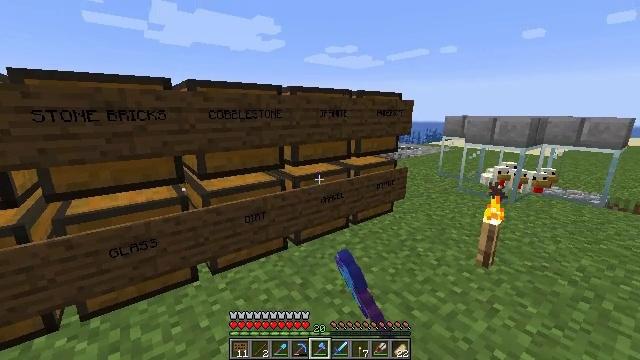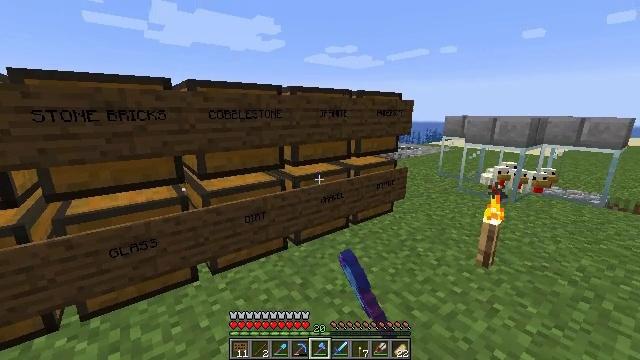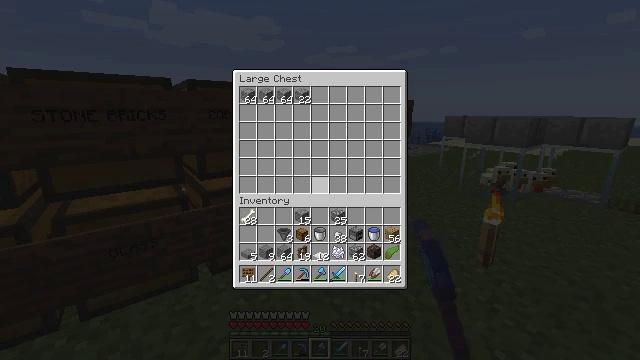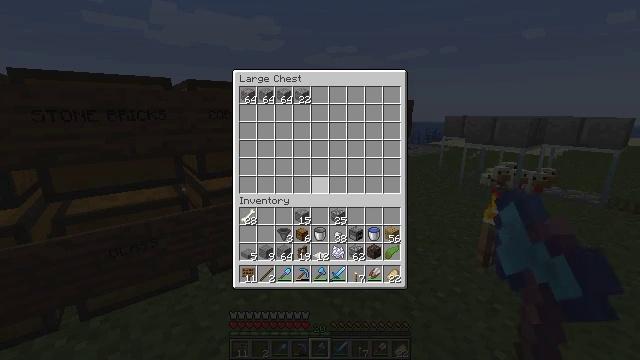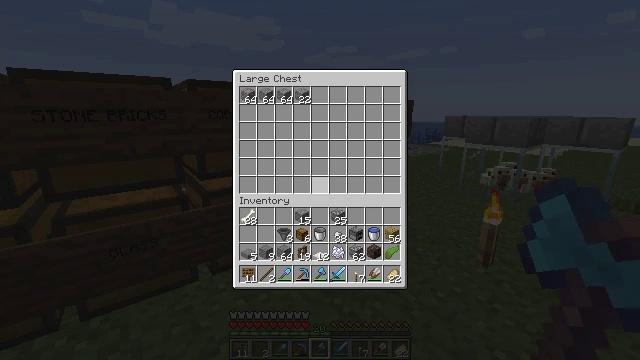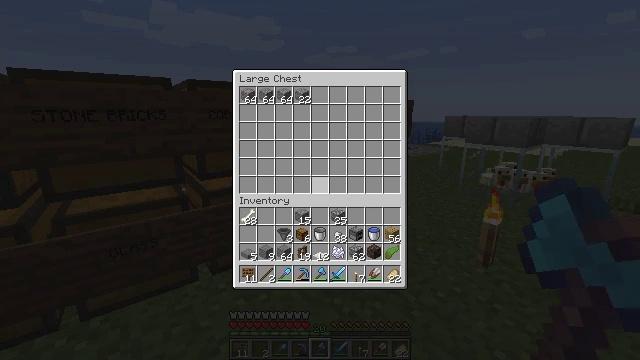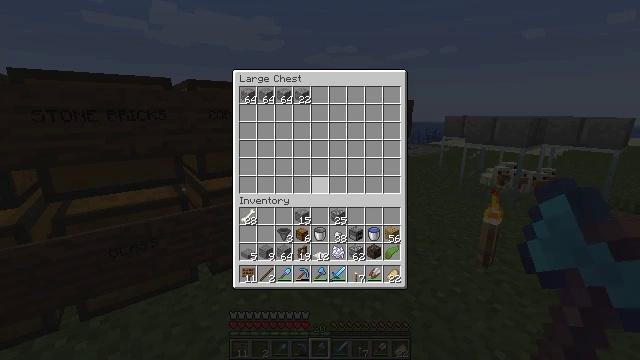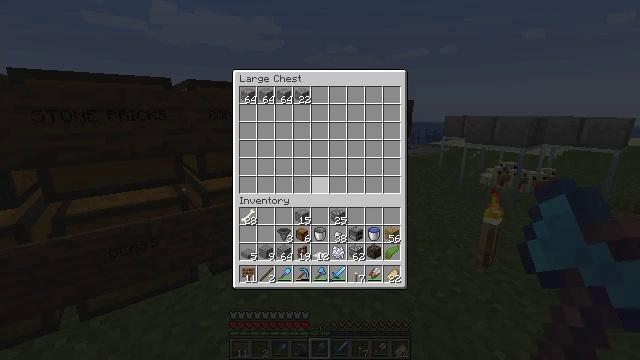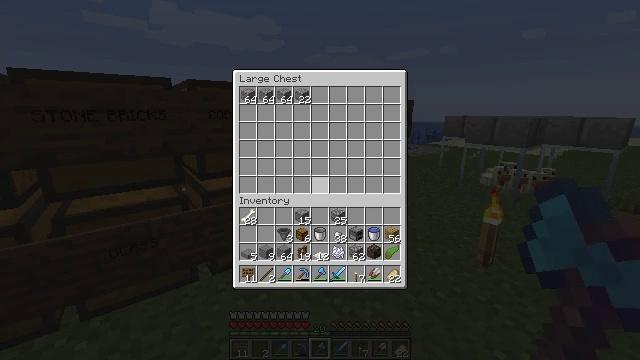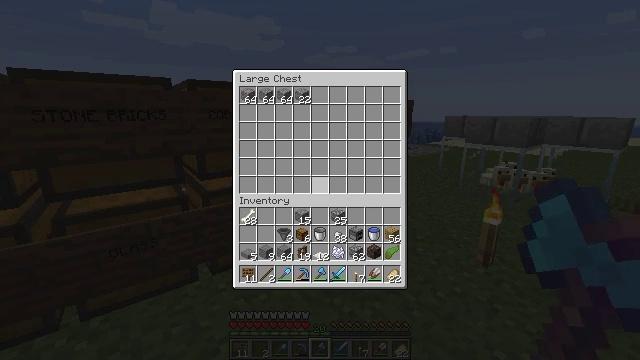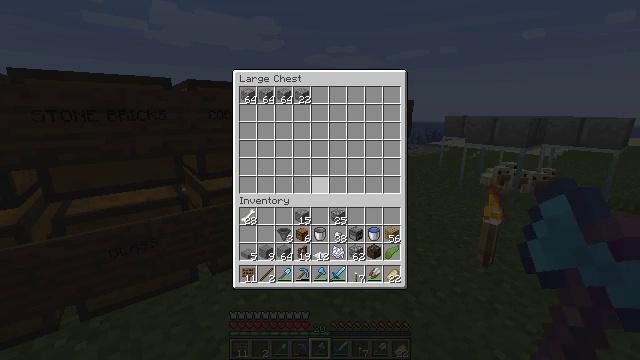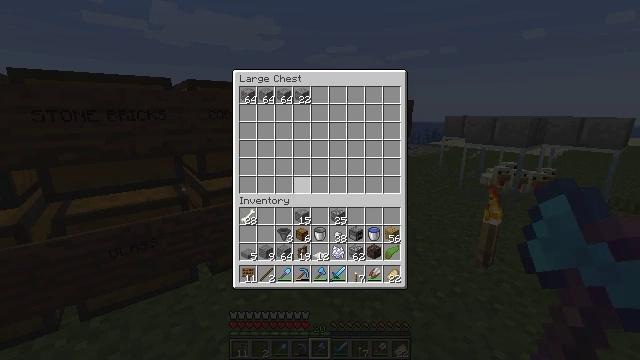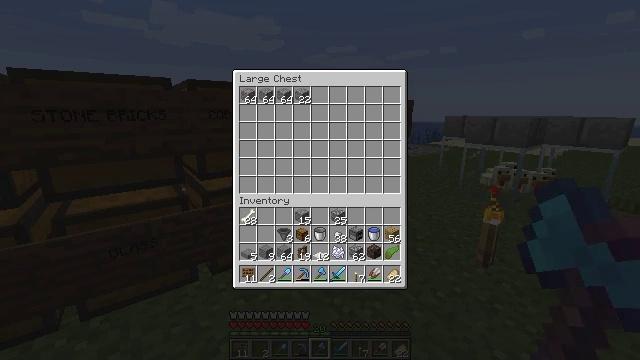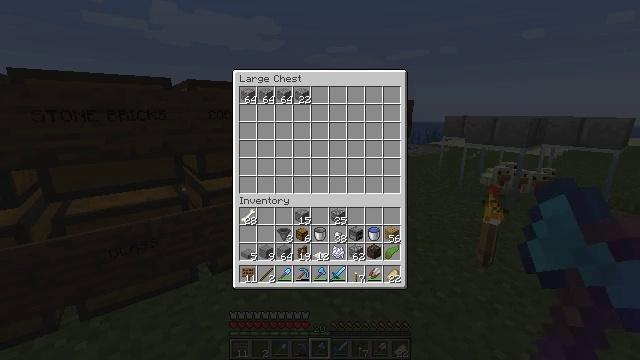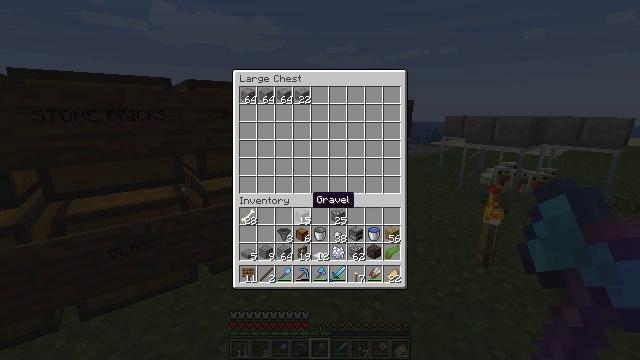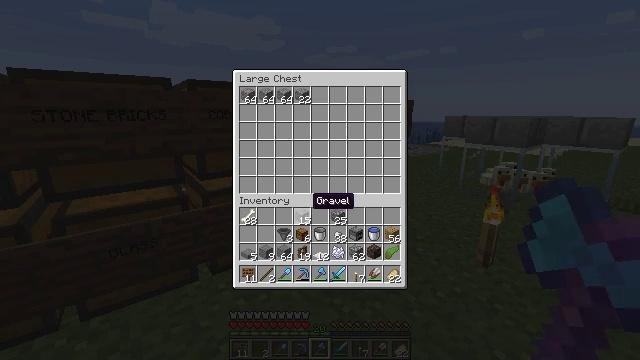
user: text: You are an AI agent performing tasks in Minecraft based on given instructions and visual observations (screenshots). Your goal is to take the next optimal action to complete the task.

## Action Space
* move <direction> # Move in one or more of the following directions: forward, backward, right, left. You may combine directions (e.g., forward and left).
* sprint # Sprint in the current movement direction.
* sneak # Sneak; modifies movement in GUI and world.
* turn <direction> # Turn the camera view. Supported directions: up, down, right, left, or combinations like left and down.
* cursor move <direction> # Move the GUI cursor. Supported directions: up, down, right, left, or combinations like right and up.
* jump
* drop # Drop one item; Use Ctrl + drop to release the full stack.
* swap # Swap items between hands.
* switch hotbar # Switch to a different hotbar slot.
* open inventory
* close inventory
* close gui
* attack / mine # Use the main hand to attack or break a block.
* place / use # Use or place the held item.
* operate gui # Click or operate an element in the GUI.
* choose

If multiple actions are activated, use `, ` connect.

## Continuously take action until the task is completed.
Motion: motion action
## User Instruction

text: Retrieve the torch.
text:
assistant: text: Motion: no_op
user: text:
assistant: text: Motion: open gui
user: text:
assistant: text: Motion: no_op
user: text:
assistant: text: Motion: no_op
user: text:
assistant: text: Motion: no_op
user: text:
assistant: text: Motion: no_op
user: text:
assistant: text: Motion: no_op
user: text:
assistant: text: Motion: sneak
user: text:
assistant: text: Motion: sneak
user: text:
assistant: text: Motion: sneak
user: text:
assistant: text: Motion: sneak
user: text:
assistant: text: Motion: sneak
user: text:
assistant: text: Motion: sneak
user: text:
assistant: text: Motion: sneak
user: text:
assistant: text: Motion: sneak
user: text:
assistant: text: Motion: sneak
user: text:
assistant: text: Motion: sneak
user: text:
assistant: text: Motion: sneak
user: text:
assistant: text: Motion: sneak, operate gui
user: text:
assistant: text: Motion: sneak, operate gui
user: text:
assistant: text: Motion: sneak
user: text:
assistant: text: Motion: sneak
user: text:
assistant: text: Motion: sneak
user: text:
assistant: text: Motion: sneak, cursor move right
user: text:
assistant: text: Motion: sneak
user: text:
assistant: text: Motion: sneak
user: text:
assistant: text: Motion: sneak
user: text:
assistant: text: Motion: sneak
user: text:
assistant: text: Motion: sneak
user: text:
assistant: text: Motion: sneak